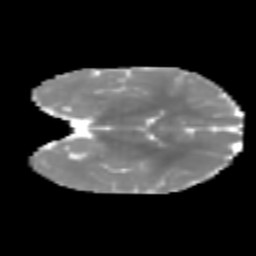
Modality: MD
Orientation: coronal
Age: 6
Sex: male
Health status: healthy